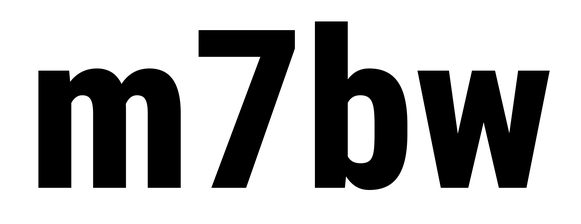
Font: Roboto_Condensed_ExtraBold